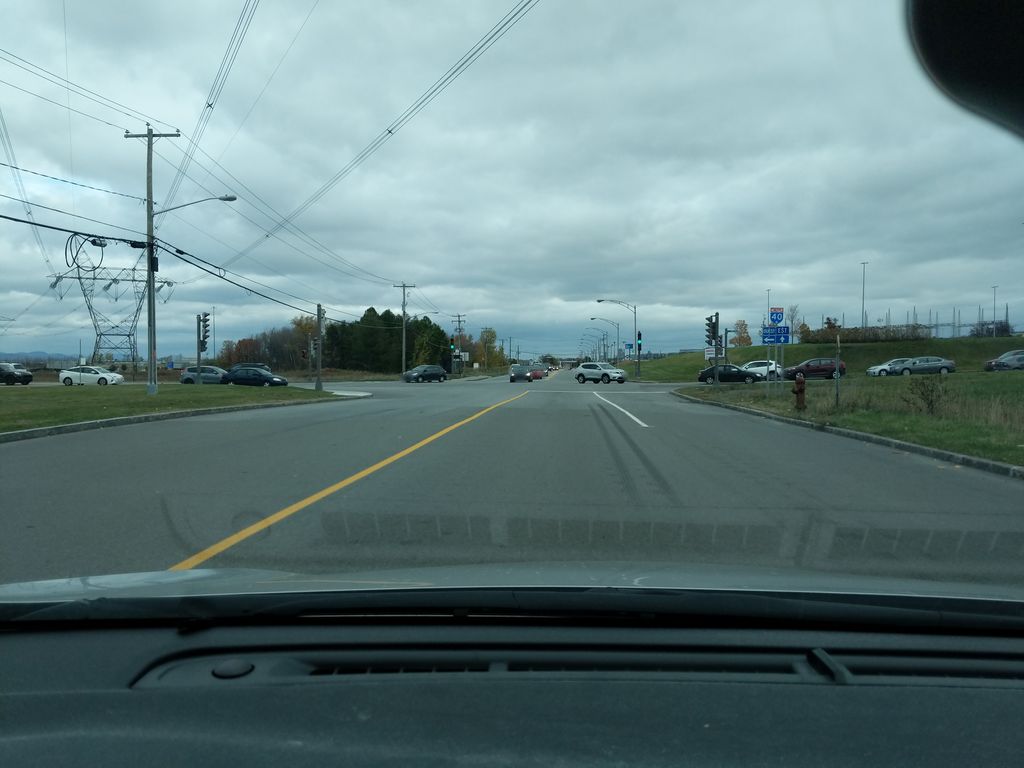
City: quebec_city